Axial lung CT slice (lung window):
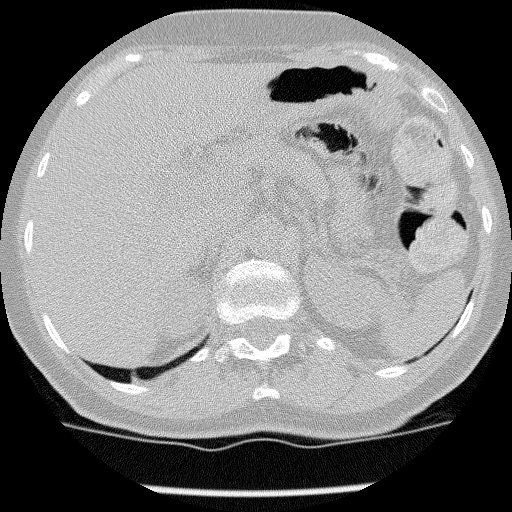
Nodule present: no